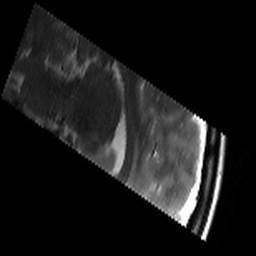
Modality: T2w
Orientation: sagittal
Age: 20
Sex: female
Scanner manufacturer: siemens
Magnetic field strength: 3 T
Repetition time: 8.02 s
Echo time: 0.08 s